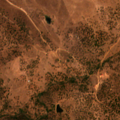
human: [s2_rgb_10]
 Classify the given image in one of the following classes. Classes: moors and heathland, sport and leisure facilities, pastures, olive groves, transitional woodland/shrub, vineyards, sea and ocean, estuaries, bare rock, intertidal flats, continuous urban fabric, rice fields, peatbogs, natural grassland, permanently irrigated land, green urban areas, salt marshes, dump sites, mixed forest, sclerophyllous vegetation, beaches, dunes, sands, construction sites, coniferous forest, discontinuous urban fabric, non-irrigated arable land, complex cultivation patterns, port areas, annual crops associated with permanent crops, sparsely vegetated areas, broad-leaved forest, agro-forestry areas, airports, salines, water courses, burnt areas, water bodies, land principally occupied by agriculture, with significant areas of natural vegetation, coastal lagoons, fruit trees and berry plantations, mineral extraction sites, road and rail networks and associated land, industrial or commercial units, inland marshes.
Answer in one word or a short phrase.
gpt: non-irrigated arable land, agro-forestry areas, transitional woodland/shrub